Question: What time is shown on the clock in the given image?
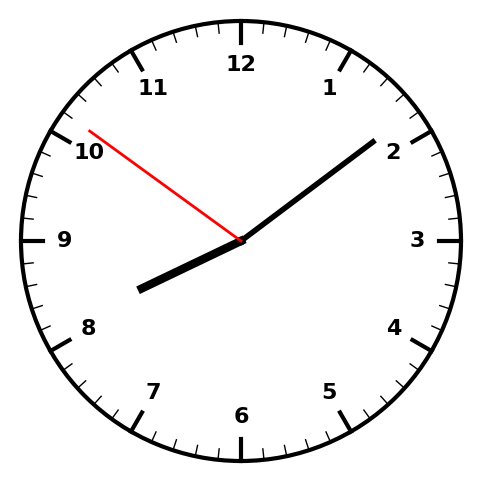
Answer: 08:08:51